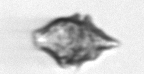
Label: Kryptoperidinium_triquetrum